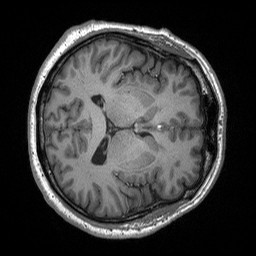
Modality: T1w
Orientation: axial
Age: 57
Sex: male
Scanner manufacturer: siemens
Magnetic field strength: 3 T
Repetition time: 2.4 s
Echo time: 0.00226 s